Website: ulta-beauty
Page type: customer-info-address
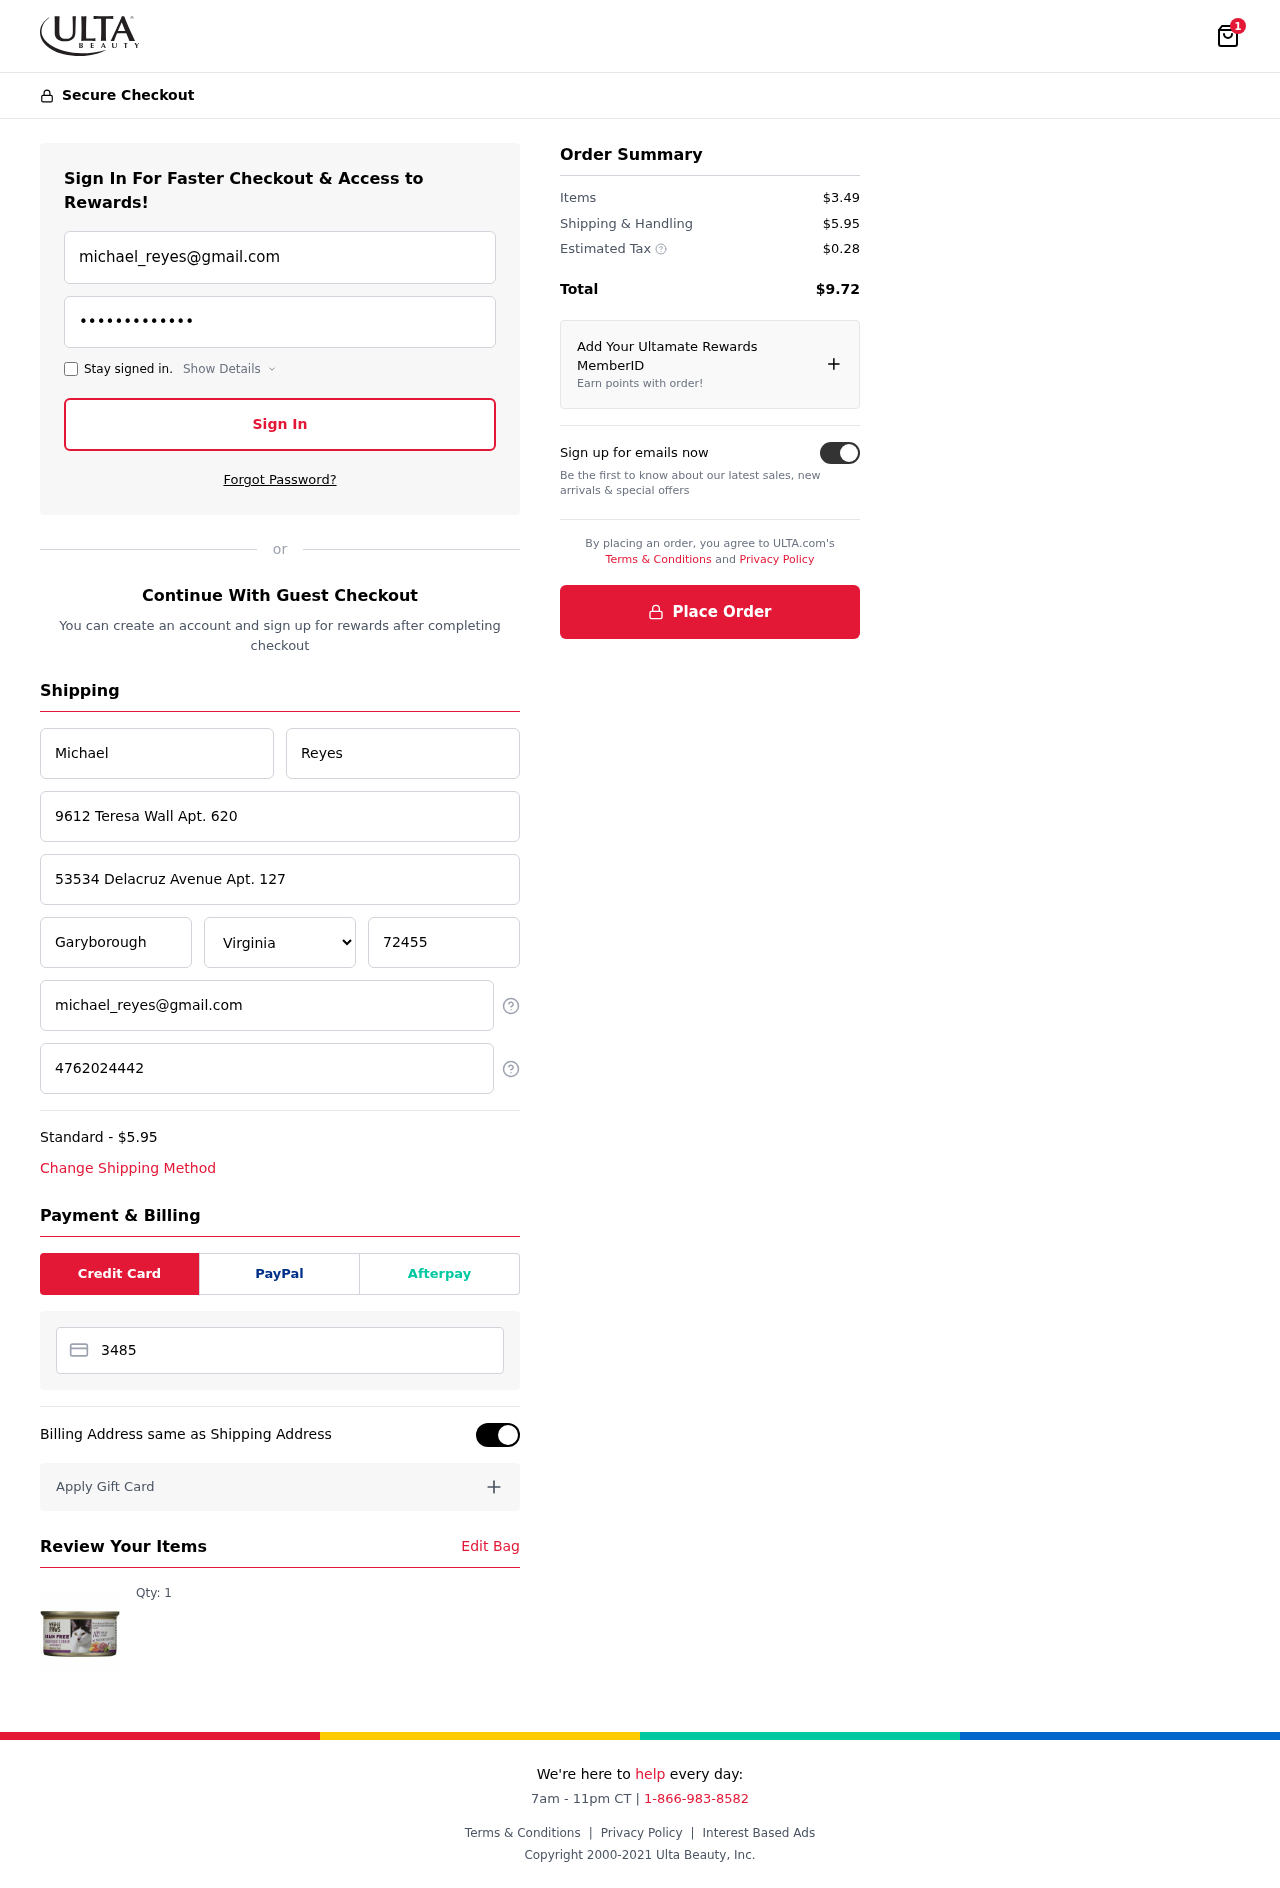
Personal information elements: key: PII_CARD_NUMBER
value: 3485 4114 5478 883
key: PII_CITY
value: Garyborough
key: PII_EMAIL
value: michael_reyes@gmail.com
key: PII_FIRSTNAME
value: Michael
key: PII_LASTNAME
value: Reyes
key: PII_PHONE
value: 4762024442
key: PII_POSTCODE
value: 72455
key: PII_STATE
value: Virginia
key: PII_STREET
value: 9612 Teresa Wall Apt. 620
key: PII_STREET2
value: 53534 Delacruz Avenue Apt. 127
Product elements: key: PRODUCT1_QUANTITY
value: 1
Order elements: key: ORDER_NUM_ITEMS
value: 1
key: ORDER_SHIPPING_COST
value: $5.95
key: ORDER_ITEMS_TOTAL
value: $3.49
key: ORDER_SHIPPING_COST2
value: $5.95
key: ORDER_TAX
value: $0.28
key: ORDER_TOTAL
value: $9.72